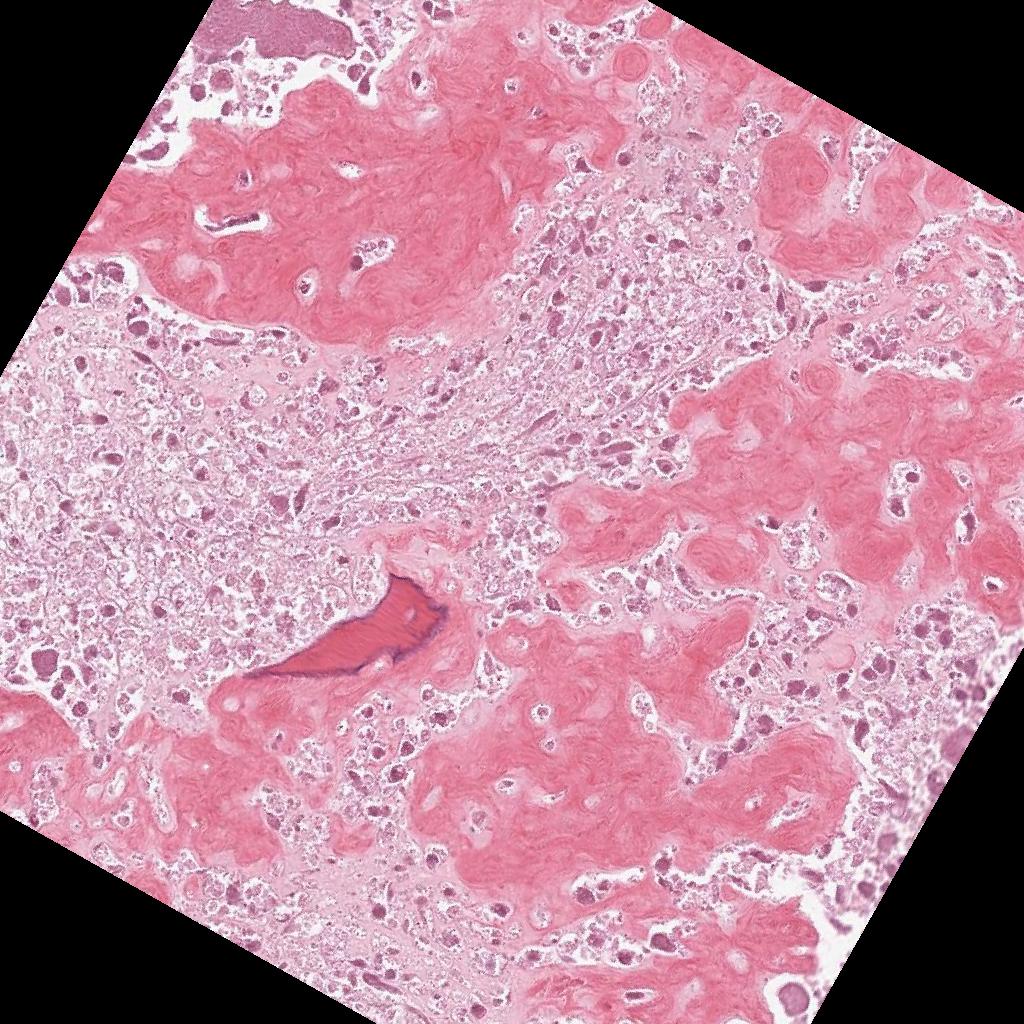
Label: Non-Viable-Tumor